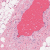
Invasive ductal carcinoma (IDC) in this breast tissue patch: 0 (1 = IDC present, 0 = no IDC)